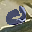
Label: 0